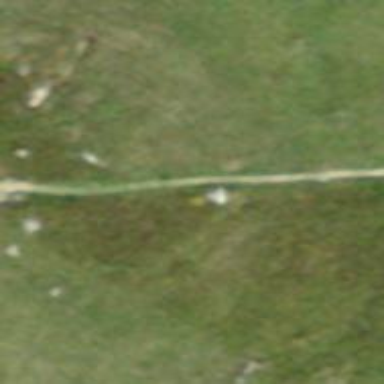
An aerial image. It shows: Path on the ground.